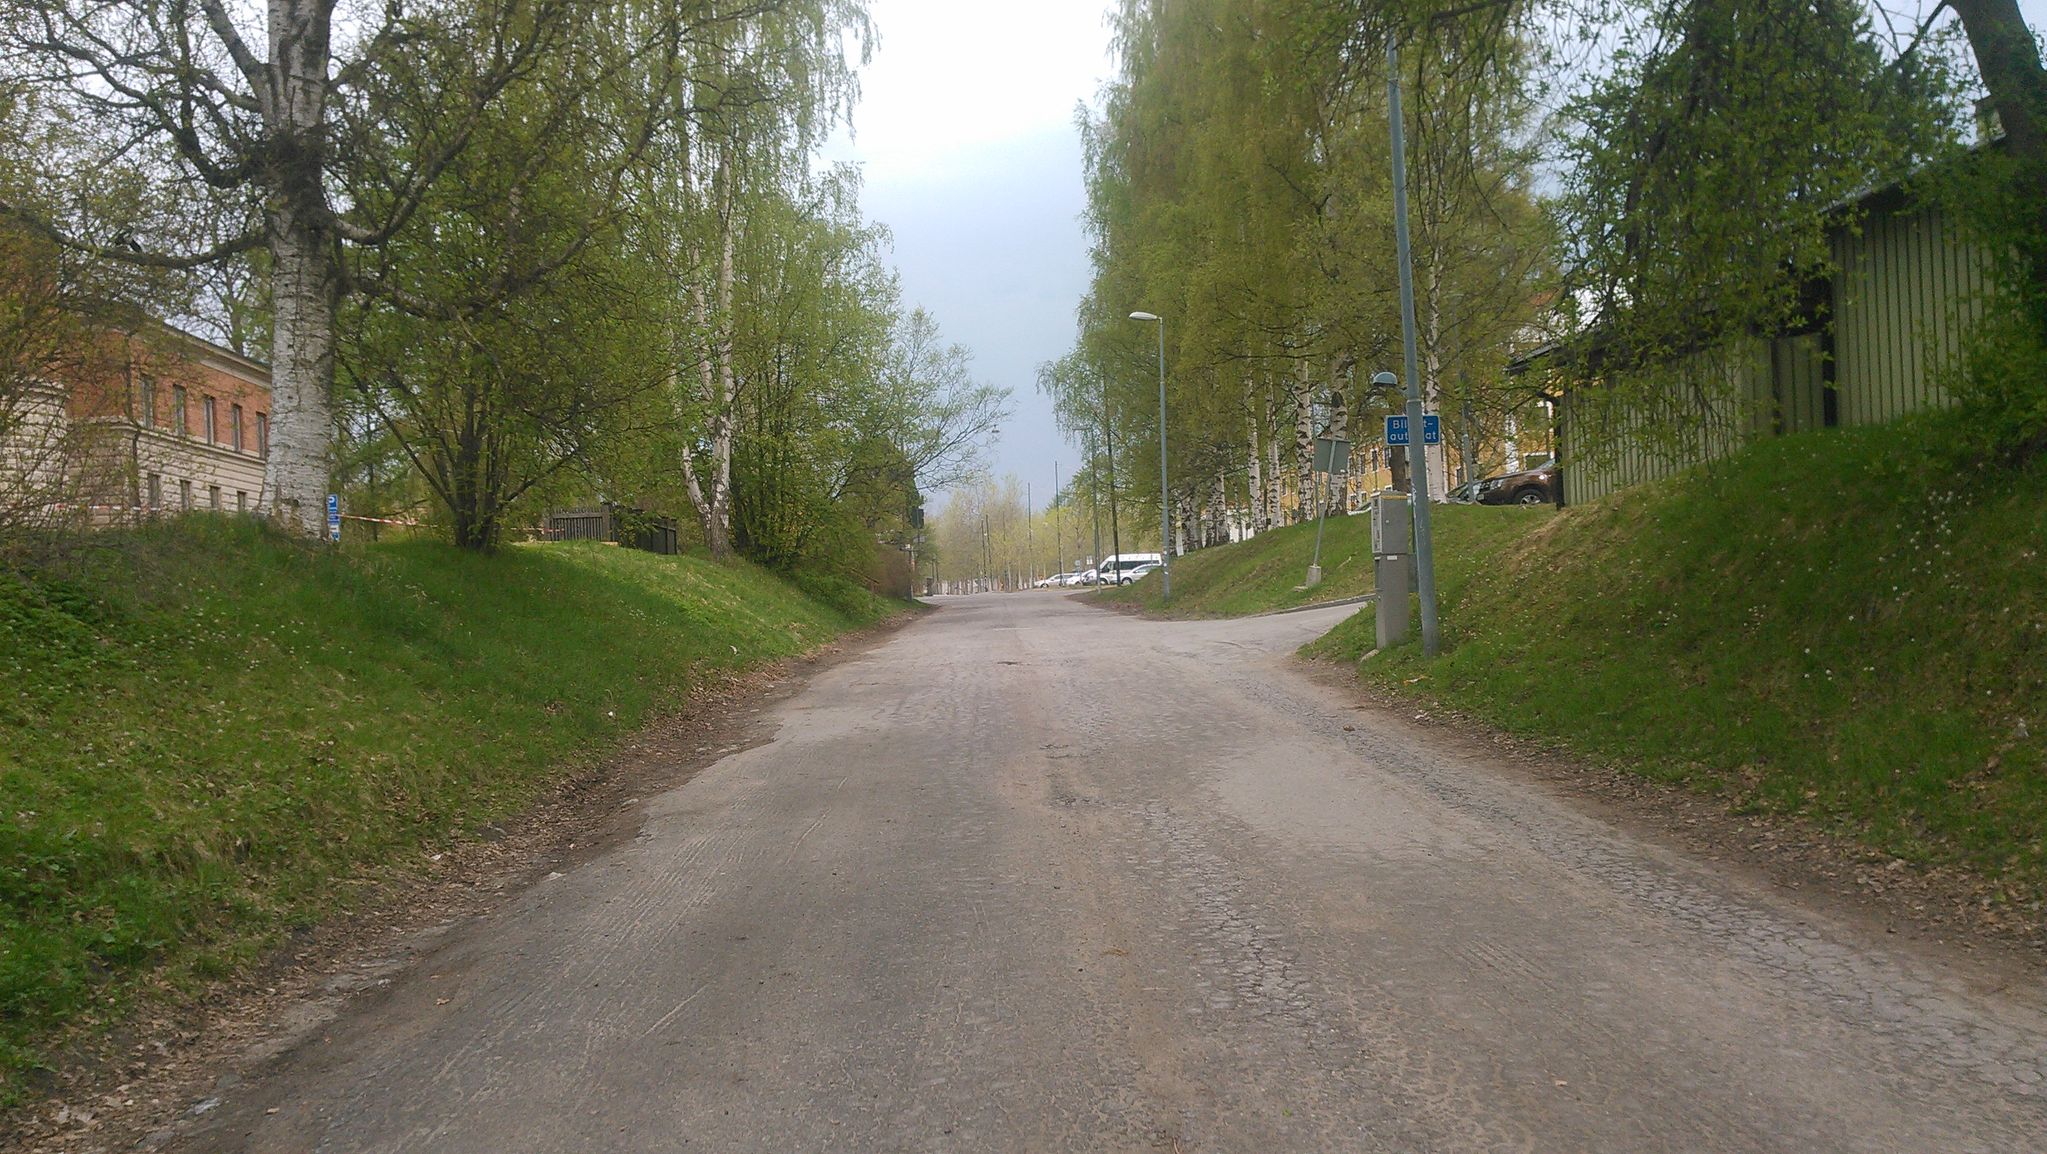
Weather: clear
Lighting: day
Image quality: good
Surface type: driving surface
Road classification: residential, cycleway
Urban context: urban centre
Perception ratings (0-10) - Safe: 4.95, Lively: 3.69, Beautiful: 7.54, Boring: 8.91, Depressing: 3.66, Wealthy: 4.85